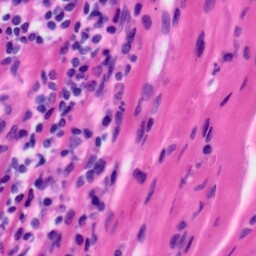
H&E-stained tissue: Tonsil